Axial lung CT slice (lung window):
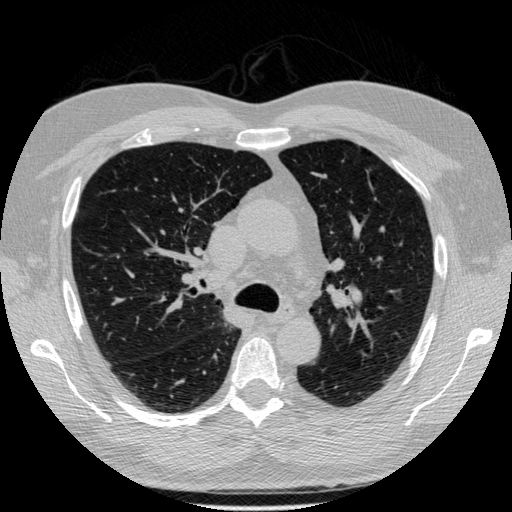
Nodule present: no